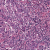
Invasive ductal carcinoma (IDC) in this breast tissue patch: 1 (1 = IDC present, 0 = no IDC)